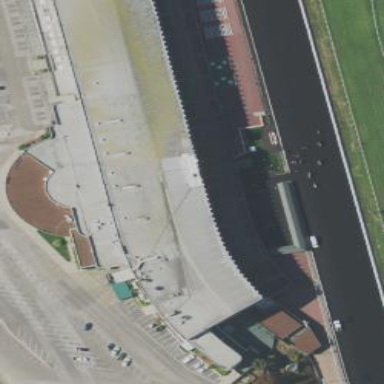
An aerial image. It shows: Grandstand building located at horse racing track.